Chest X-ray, AP view. Patient: 12 years old, sex M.
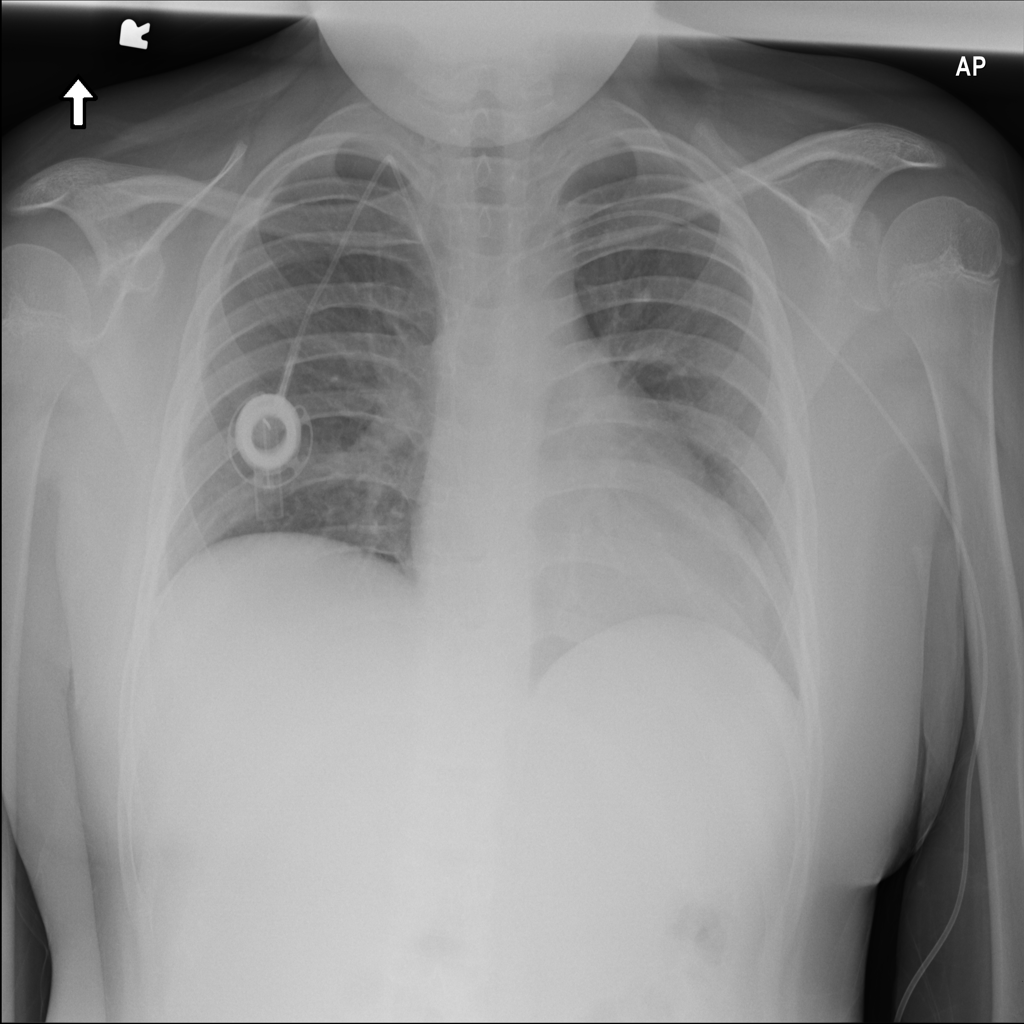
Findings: No Finding